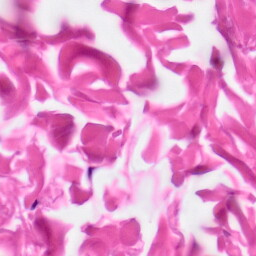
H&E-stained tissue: Skin